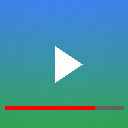
Screen state: on